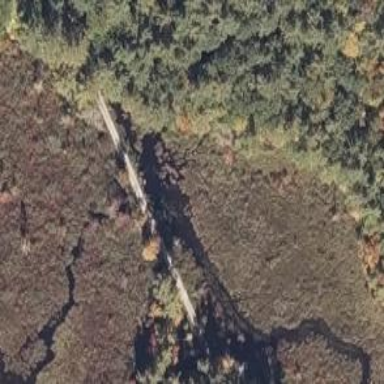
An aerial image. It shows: Culvert tunnel.